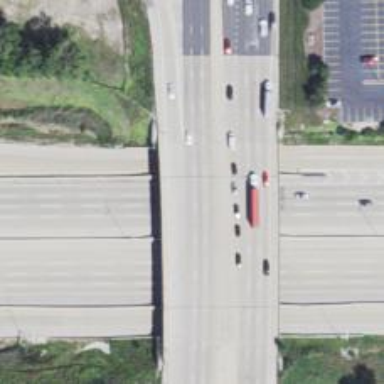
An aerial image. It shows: Bridge over trunk highway expressway.